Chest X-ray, PA view. Patient: 53 years old, sex F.
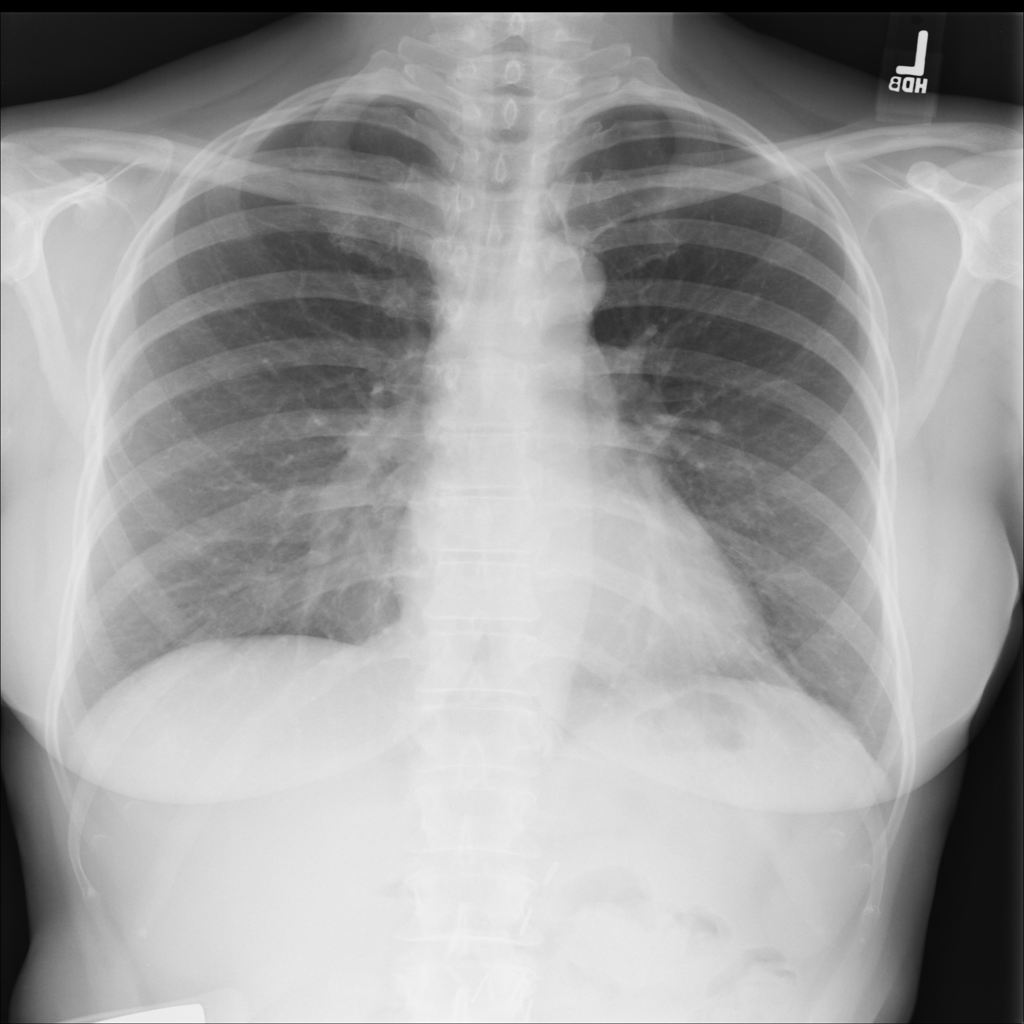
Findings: No Finding